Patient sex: F
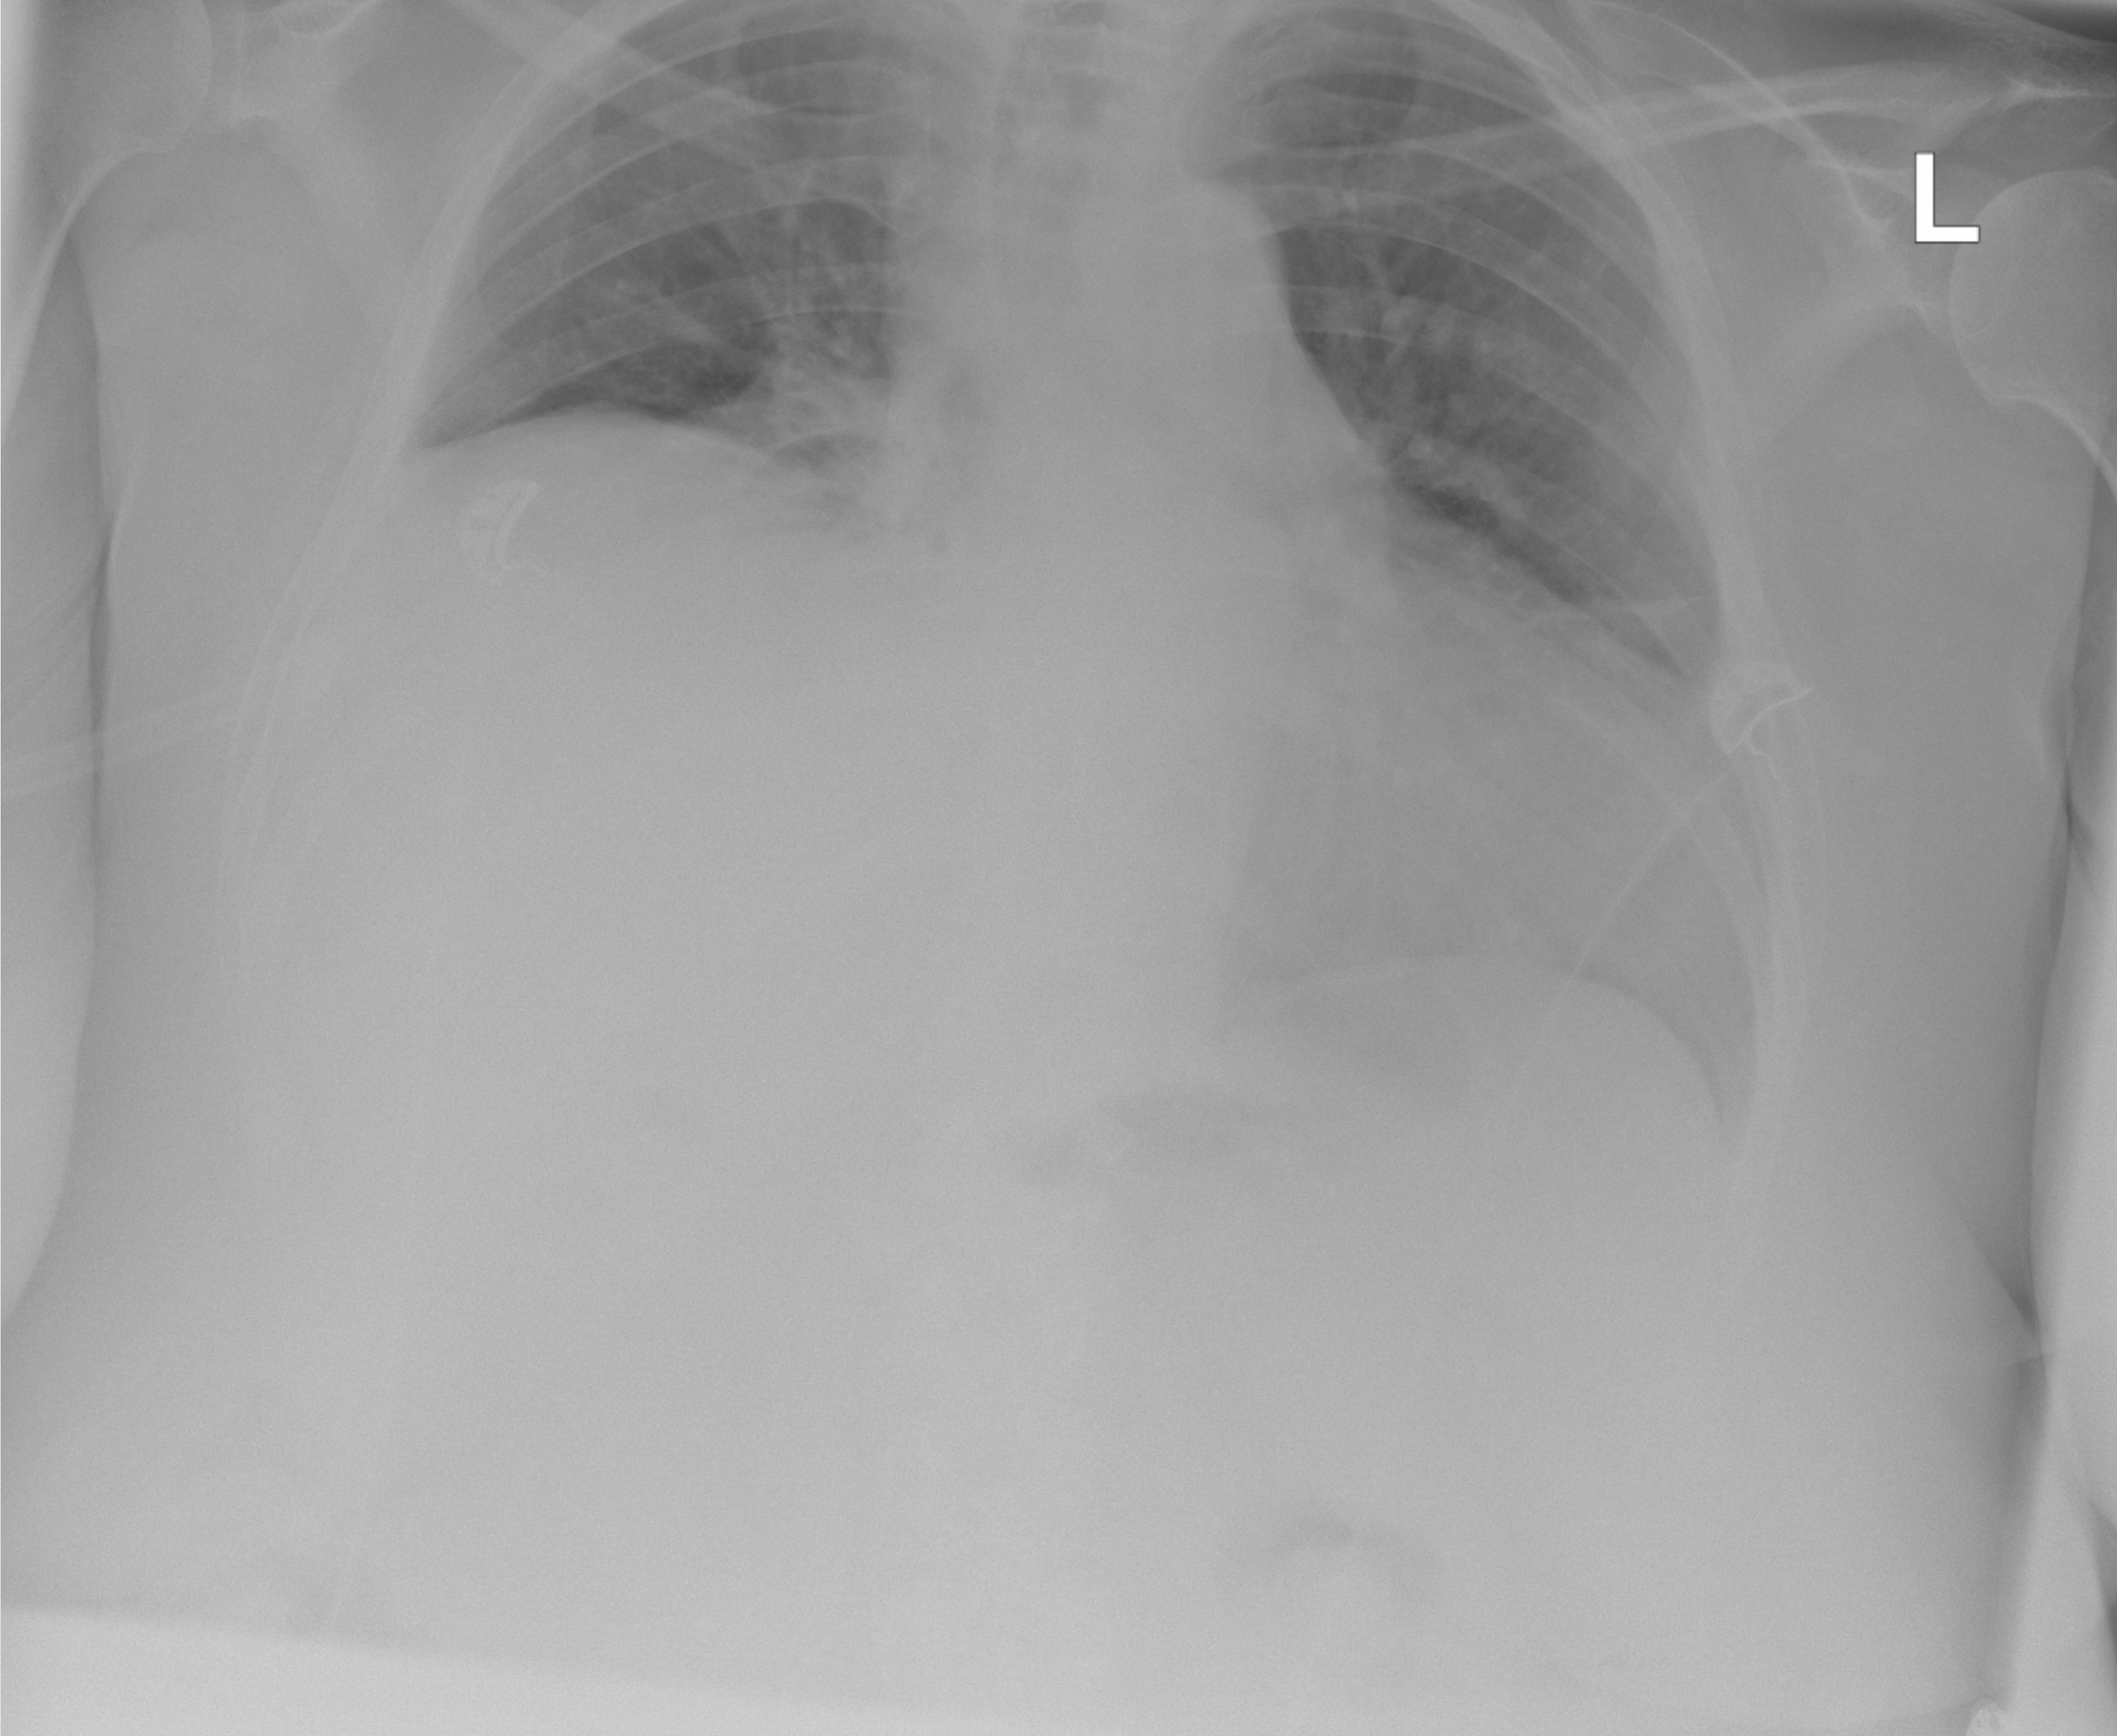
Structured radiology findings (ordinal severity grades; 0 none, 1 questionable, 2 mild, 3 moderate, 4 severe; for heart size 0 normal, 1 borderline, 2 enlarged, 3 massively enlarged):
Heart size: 2
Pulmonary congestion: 0
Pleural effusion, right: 0
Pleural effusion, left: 2
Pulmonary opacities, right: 0
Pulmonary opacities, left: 0
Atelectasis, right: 2
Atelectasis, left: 2